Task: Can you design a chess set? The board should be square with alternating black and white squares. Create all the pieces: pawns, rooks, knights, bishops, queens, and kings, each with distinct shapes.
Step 4290:
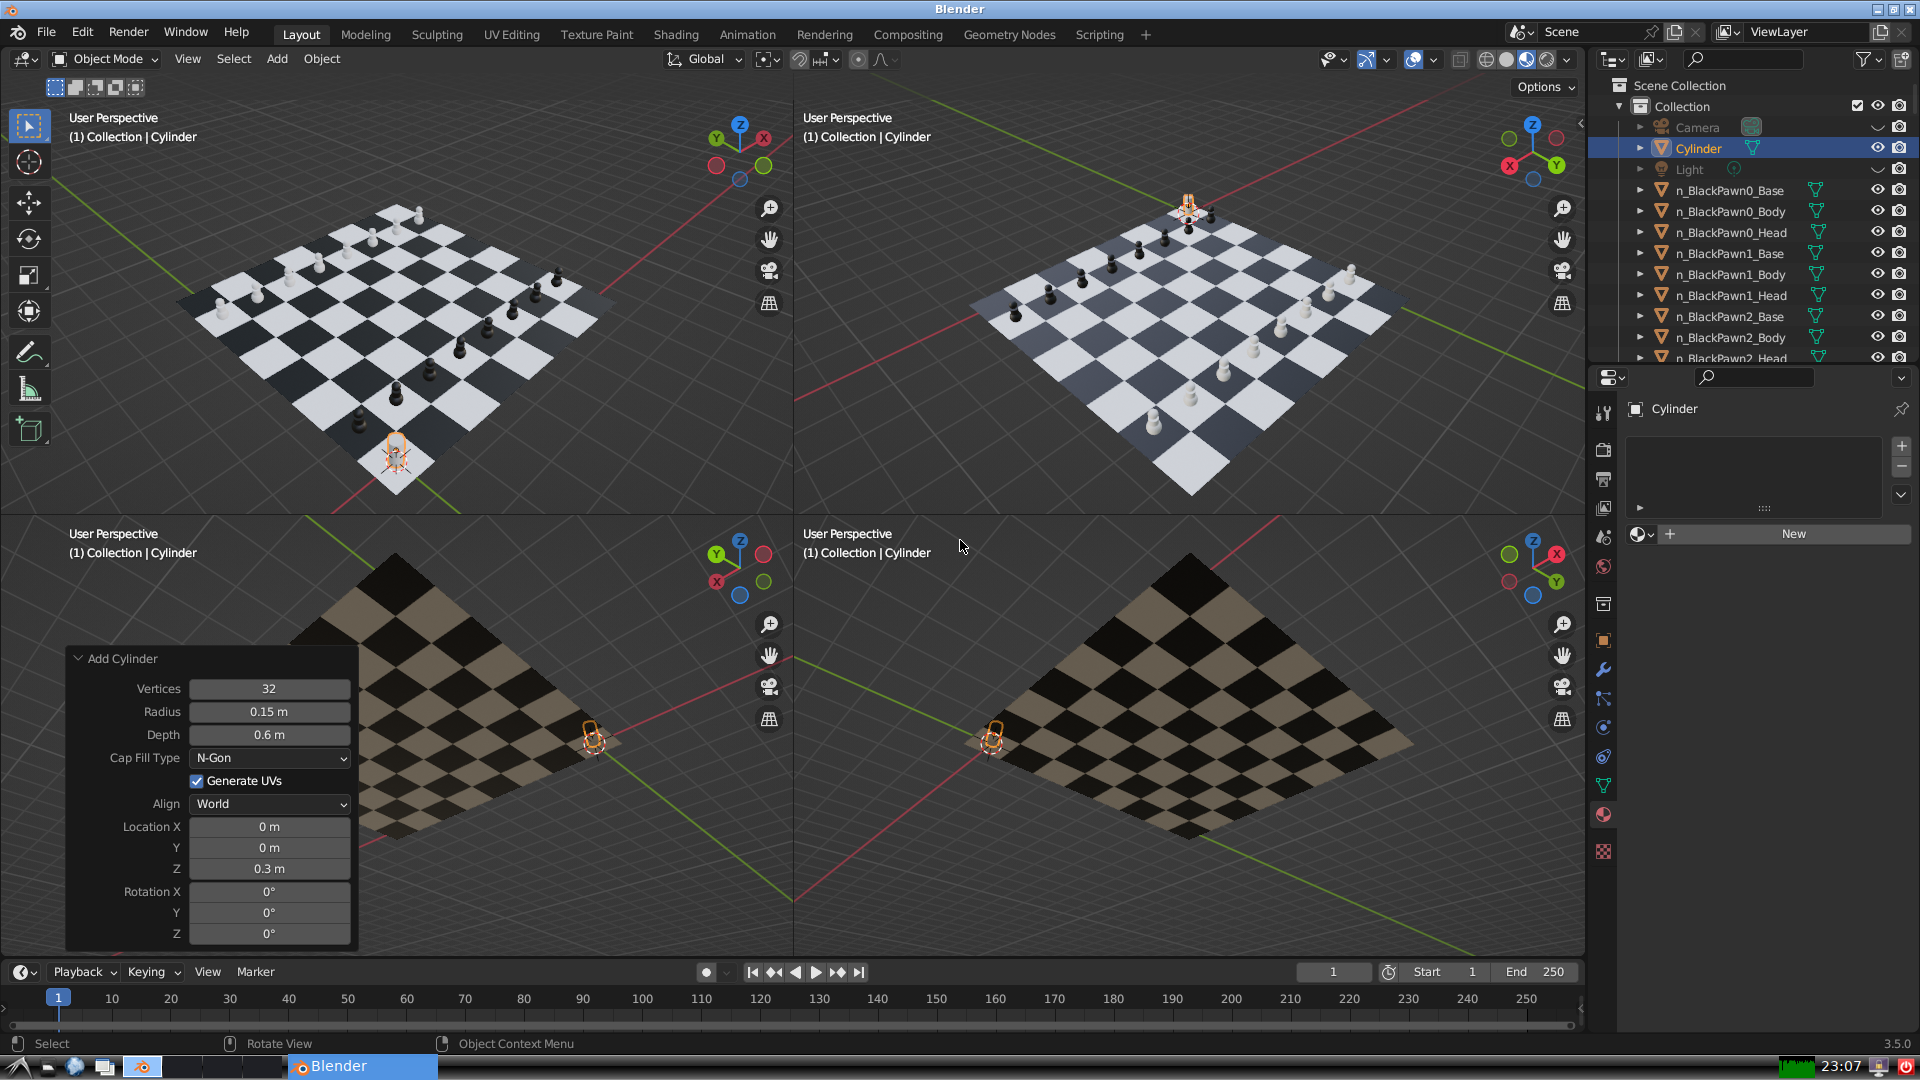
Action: {"mouse_move": [1608, 631]}